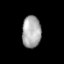
Tissue: prostate
Cell type: T cells
Senescence score: 0.7305
Nuclear area (px): 589
Mean DAPI intensity: 170.416